RGB frame:
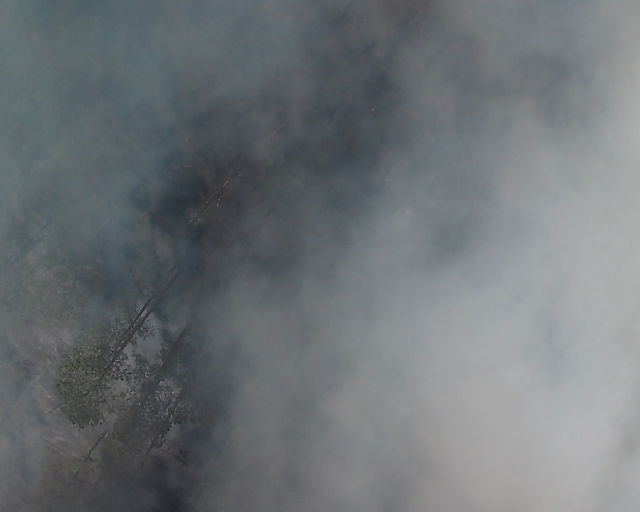
Thermal frame:
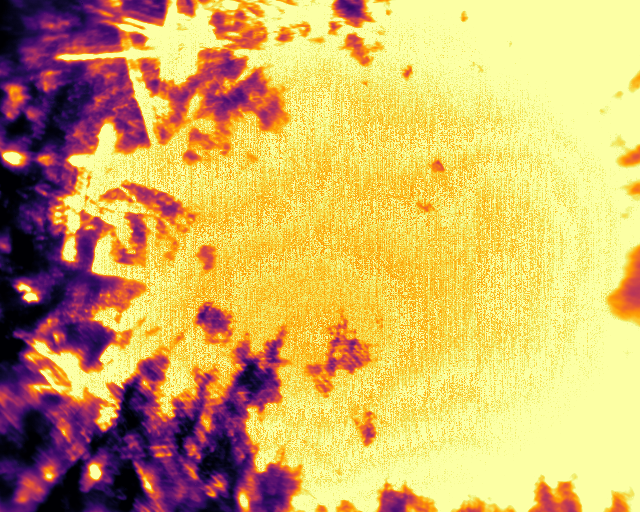
Captured: 2026-02-27 02:39:43
Pixels at or above 80 °C: 304770 (fraction of frame: 0.9301)